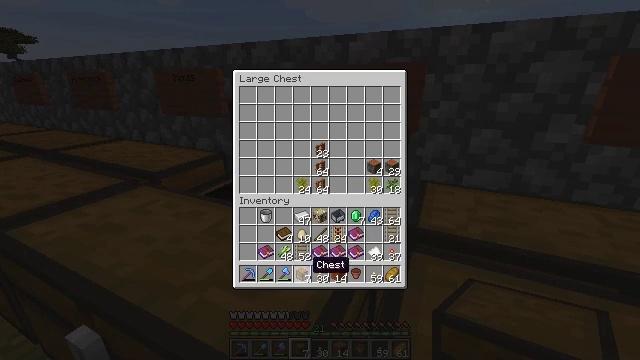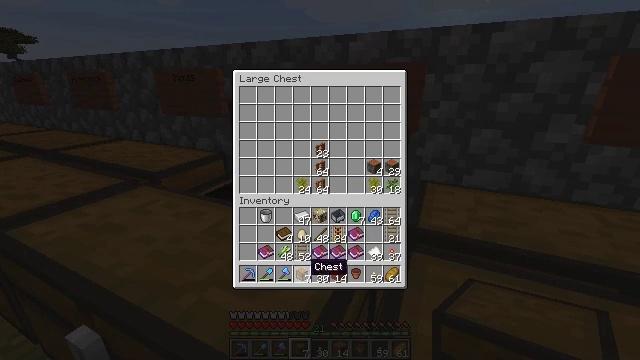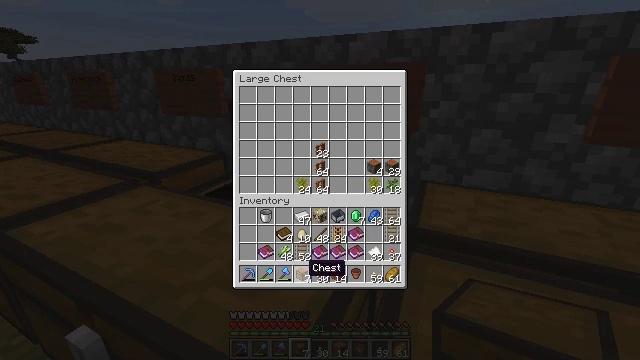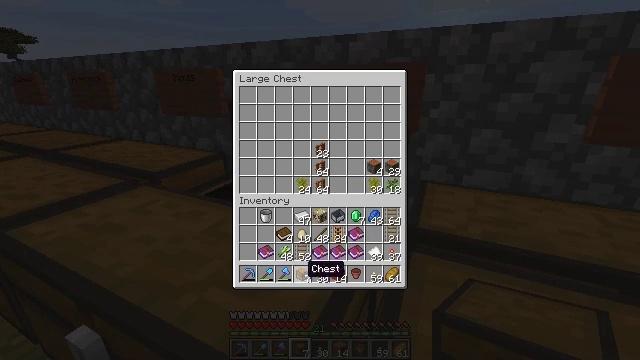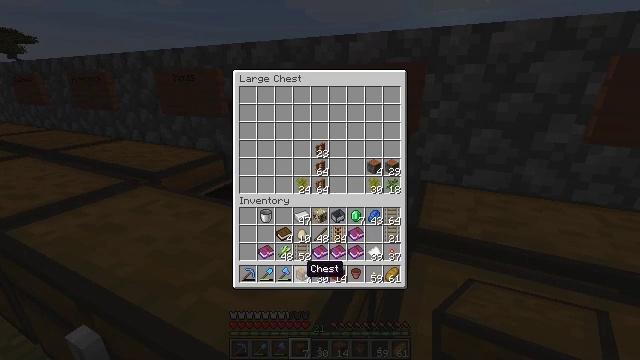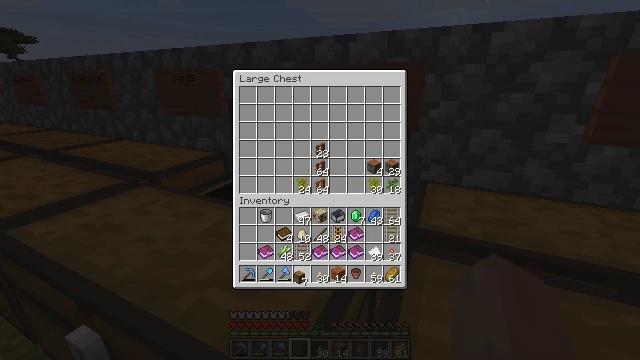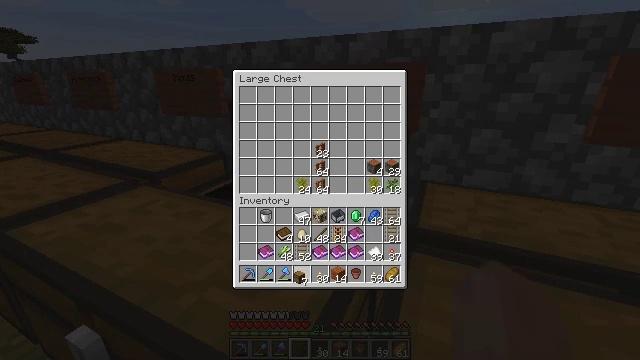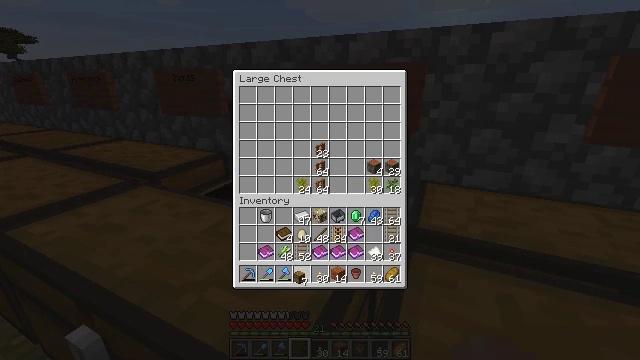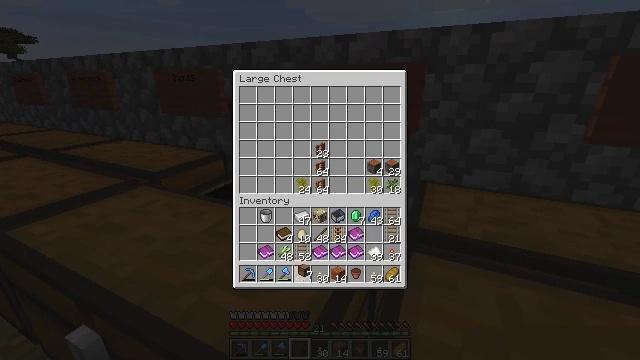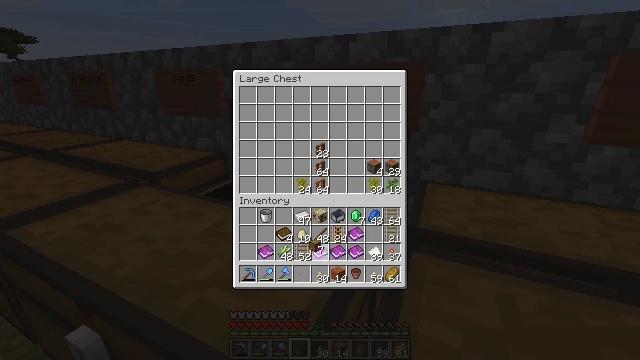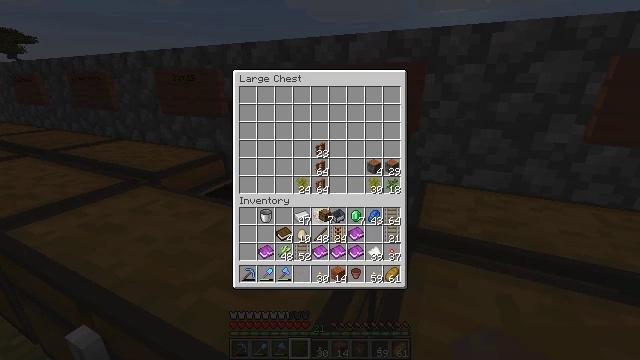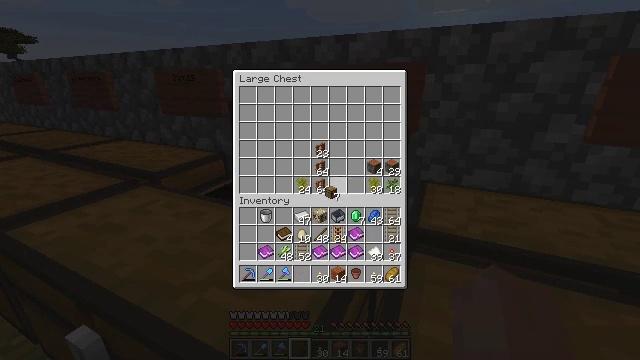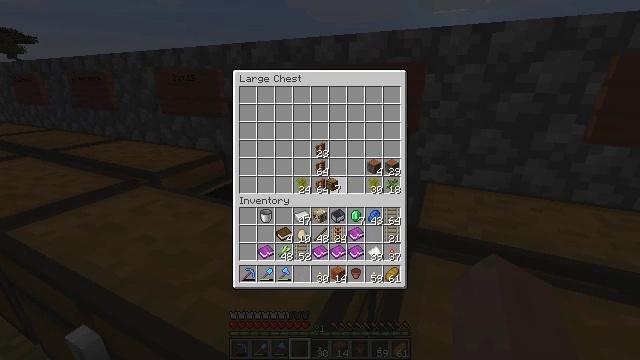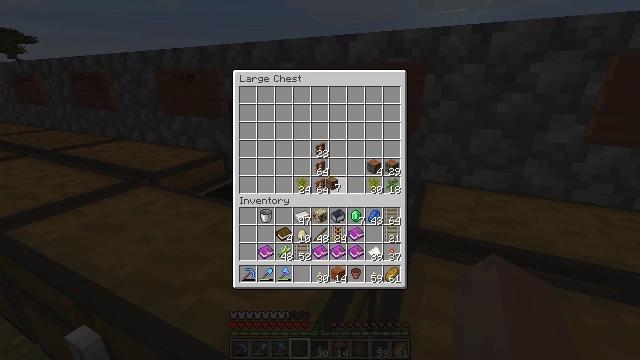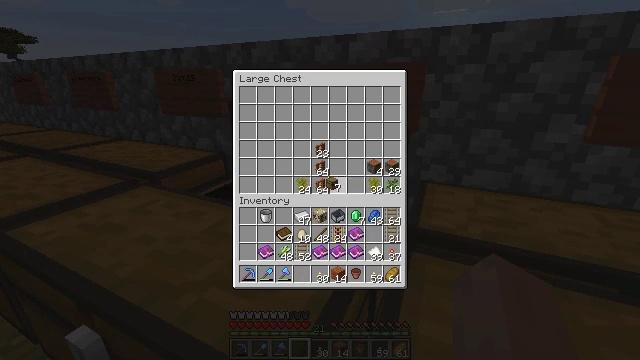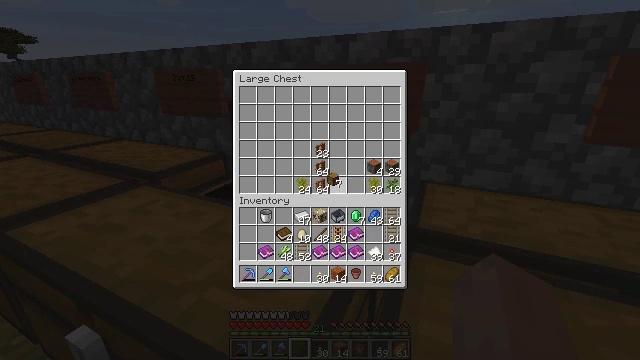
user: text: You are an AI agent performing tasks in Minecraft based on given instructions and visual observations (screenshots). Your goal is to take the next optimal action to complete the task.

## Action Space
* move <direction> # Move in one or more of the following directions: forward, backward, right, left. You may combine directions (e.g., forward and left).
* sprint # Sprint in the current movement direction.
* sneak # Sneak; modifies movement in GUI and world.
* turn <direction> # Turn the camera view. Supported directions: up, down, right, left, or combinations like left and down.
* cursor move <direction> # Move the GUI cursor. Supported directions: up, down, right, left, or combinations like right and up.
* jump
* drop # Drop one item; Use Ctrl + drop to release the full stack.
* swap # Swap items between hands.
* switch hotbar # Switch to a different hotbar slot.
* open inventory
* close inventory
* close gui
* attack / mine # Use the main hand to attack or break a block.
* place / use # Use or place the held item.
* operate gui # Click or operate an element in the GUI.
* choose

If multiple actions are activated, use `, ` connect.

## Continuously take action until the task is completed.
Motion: motion action
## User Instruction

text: Combine acacia planks to craft an acacia sign.
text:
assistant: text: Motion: no_op
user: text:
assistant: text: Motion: no_op
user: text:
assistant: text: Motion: no_op
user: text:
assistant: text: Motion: no_op
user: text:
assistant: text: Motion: operate gui
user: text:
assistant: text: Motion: operate gui
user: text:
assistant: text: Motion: operate gui
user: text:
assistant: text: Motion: no_op
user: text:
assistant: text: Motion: cursor move right and up
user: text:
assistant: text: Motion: cursor move right and up
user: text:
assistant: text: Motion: cursor move up
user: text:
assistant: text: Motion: cursor move up
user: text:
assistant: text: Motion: no_op
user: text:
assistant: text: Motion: no_op
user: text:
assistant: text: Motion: no_op
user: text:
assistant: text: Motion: no_op
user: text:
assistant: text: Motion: no_op
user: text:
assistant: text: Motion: no_op
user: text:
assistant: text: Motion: no_op
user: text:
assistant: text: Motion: no_op
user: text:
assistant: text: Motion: no_op
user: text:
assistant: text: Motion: no_op
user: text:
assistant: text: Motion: no_op
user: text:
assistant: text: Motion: no_op
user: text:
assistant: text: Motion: operate gui
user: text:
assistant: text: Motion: operate gui
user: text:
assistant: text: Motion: operate gui
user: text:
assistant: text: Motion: no_op
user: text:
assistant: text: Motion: no_op
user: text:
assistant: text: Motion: no_op